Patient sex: F
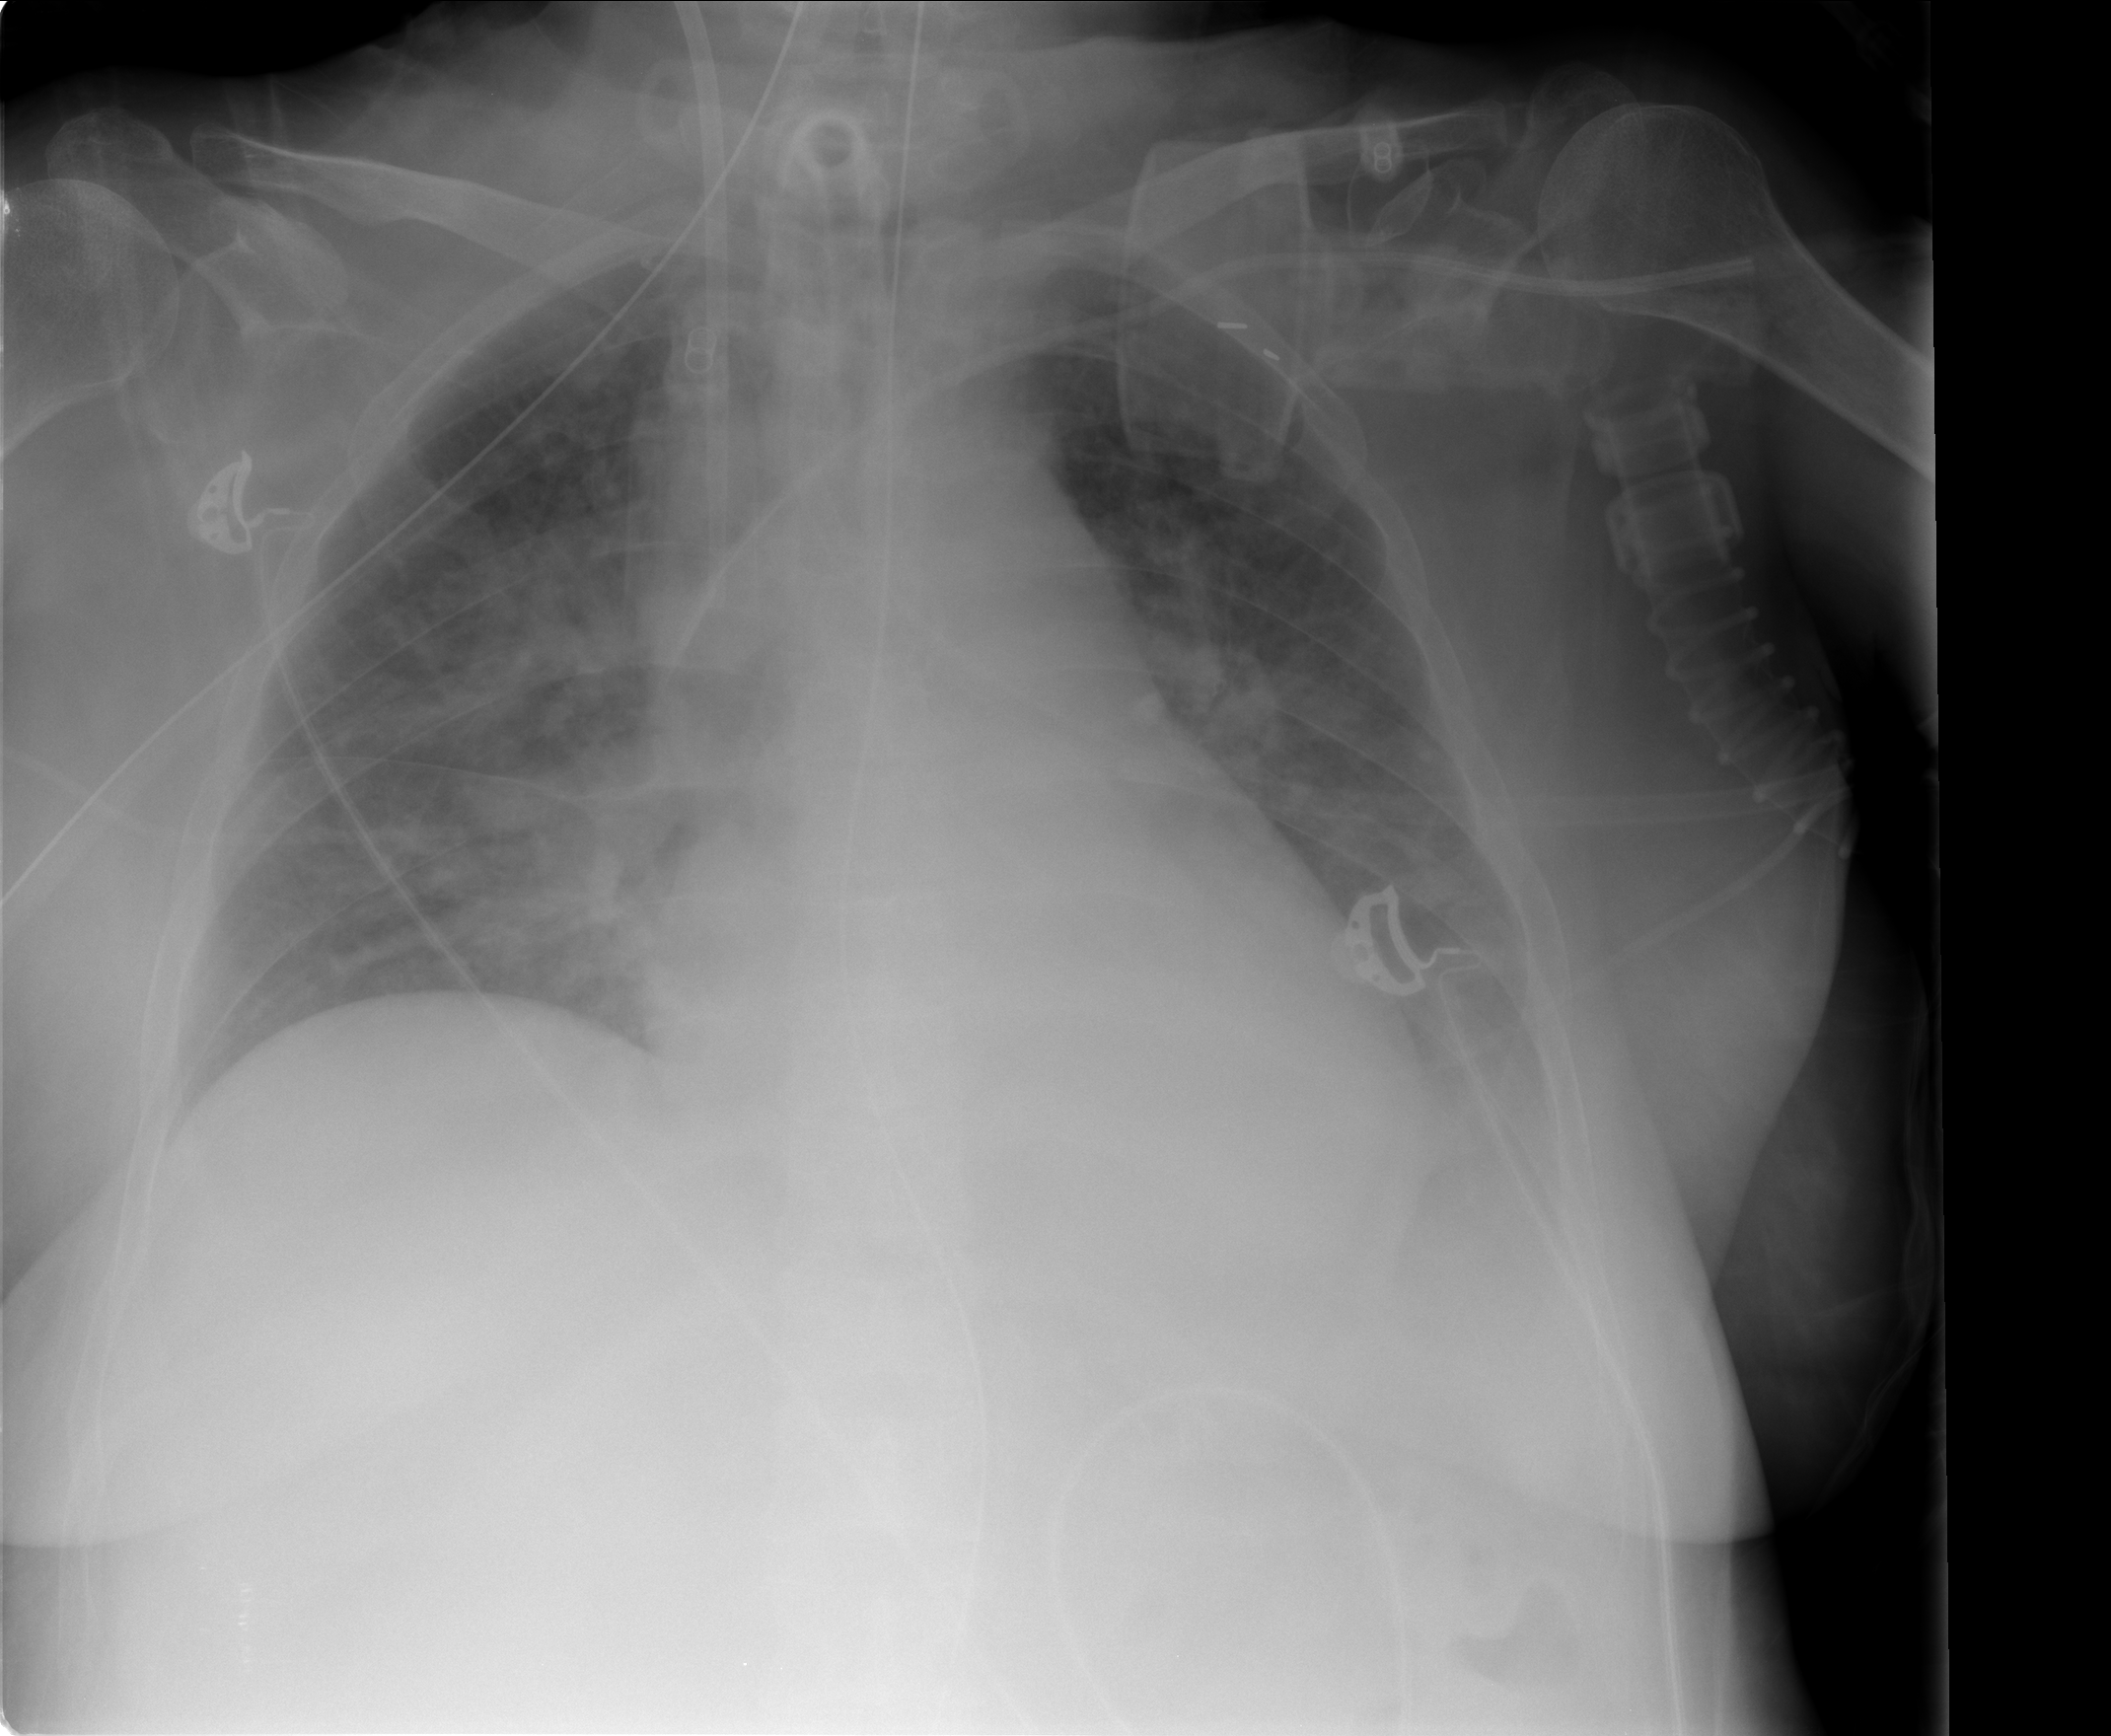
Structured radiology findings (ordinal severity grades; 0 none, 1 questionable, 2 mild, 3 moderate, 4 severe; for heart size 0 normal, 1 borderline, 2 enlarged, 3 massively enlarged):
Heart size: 2
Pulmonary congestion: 2
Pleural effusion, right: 0
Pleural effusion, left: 2
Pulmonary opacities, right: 2
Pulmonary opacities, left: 2
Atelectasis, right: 2
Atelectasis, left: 2